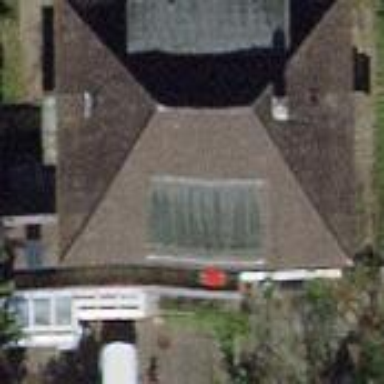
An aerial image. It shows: Building with tile roof.